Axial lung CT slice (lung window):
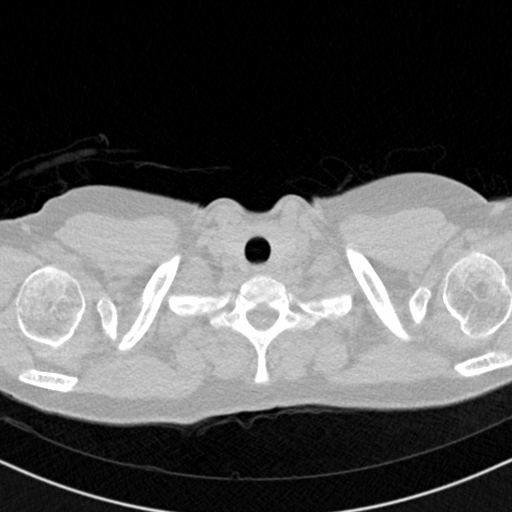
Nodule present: no